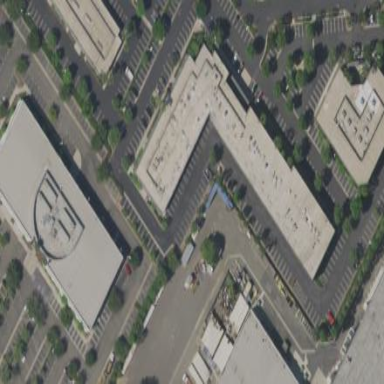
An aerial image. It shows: Commercial building.